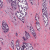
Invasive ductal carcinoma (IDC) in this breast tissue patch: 1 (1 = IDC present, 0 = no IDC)